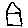
Label: house